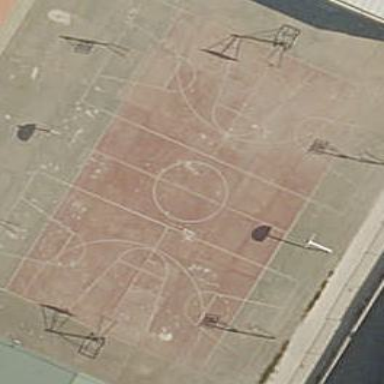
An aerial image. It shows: Basketball court in the leisure land pitch.